Interaction volume radius: 5 \u00c5
Interaction volume height: 30 \u00c5
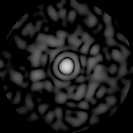
Disorder parameter: 0.8079